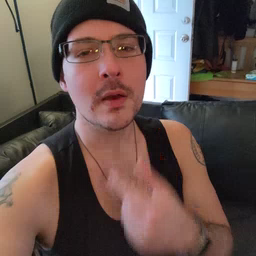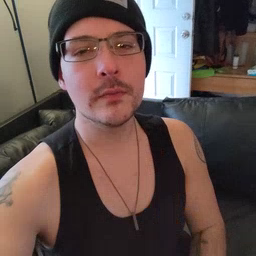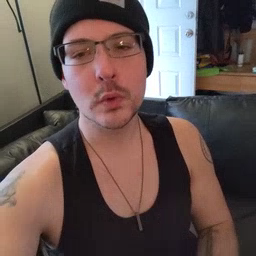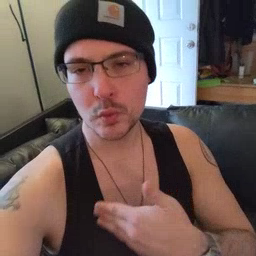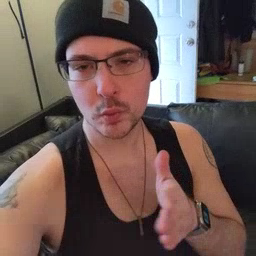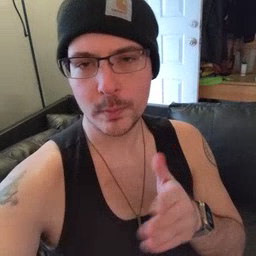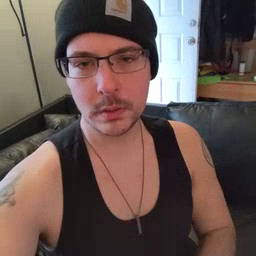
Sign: room